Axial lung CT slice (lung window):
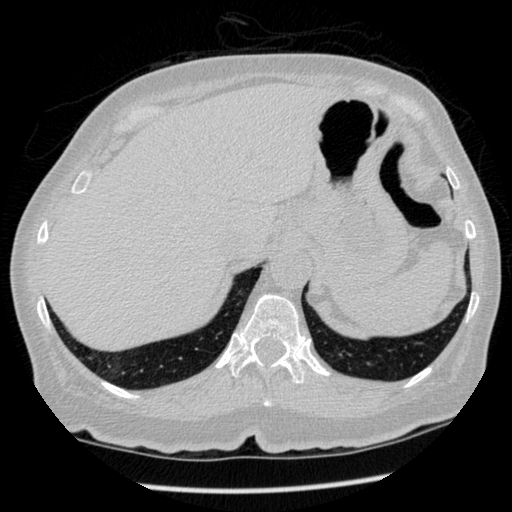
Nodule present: no